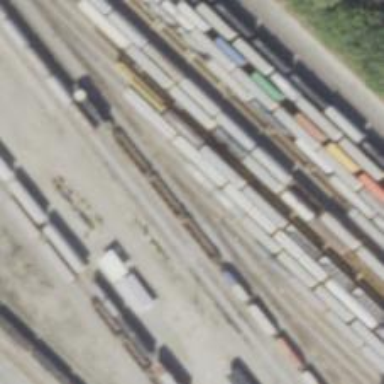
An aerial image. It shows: Railway yard in service.